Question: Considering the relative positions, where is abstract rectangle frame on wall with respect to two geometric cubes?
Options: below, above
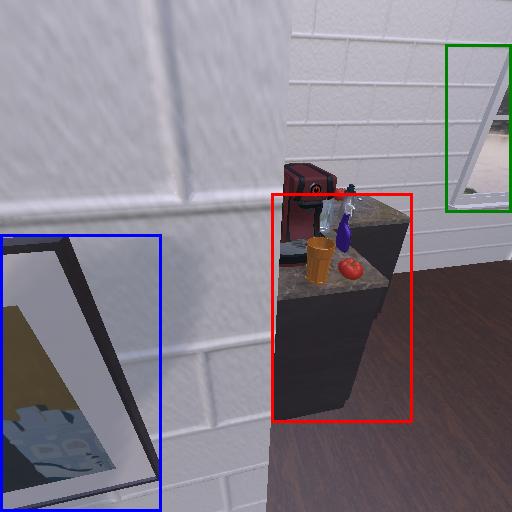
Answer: below